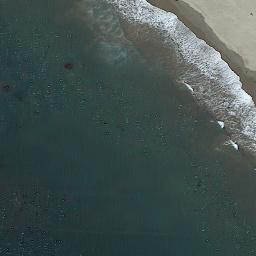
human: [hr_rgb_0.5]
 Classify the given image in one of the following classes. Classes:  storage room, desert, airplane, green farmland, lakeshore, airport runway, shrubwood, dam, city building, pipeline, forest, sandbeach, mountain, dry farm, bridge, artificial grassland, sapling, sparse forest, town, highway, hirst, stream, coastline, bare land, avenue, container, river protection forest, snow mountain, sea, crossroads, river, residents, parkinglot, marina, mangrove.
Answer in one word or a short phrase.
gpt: coastline